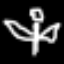
Label: angel